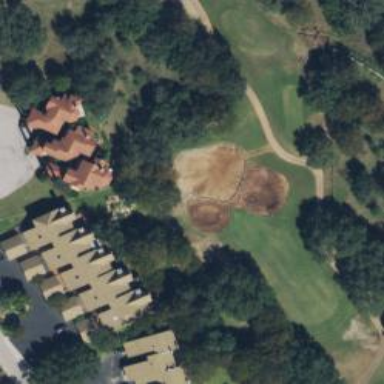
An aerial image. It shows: Golf hole.